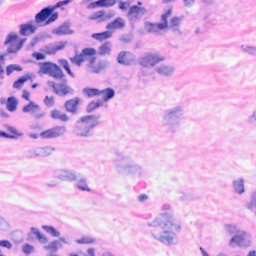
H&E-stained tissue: Breast